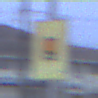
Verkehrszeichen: KennzeichnungspflichtigeFahrzeugeGefaehrlicheGueterOhnePfeilsymbol
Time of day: SunriseSunset
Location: Outdoor (Urban)
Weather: Overcast
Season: NotSpecified
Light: Natural